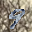
Label: 9